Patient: sex M, age 60
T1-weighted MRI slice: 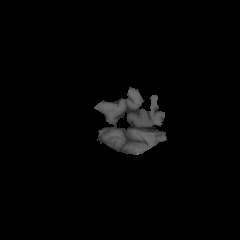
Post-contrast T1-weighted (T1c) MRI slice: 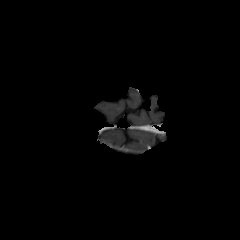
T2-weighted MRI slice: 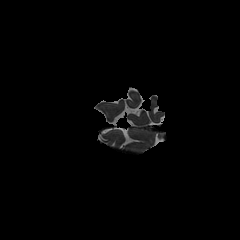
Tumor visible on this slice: yes
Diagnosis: Glioblastoma, IDH-wildtype
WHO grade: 4